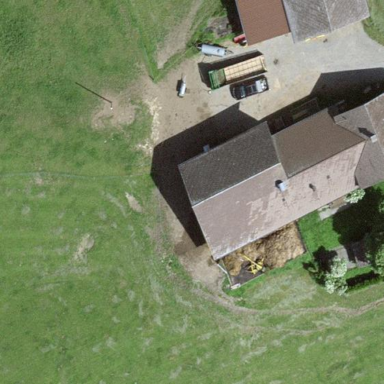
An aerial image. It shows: Barn with gabled roof.